Field crop: maize
Growth stage: 2
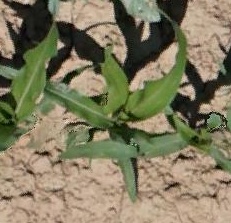
Species: maize